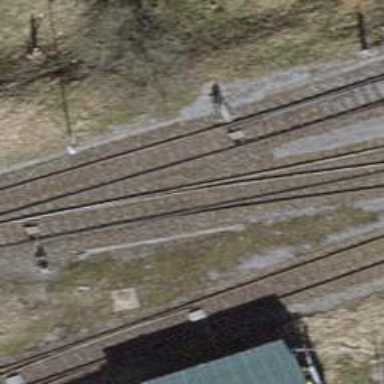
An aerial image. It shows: Railway switch.